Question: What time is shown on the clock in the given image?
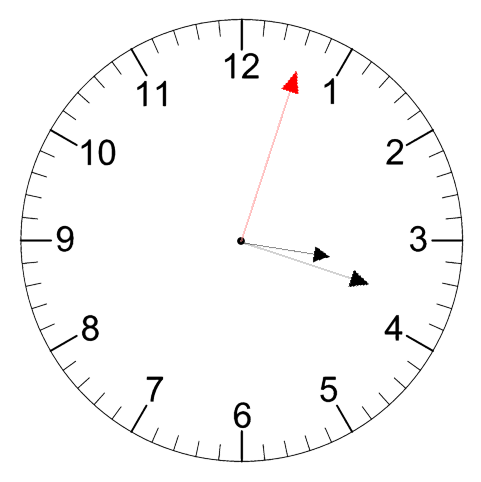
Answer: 03:18:03